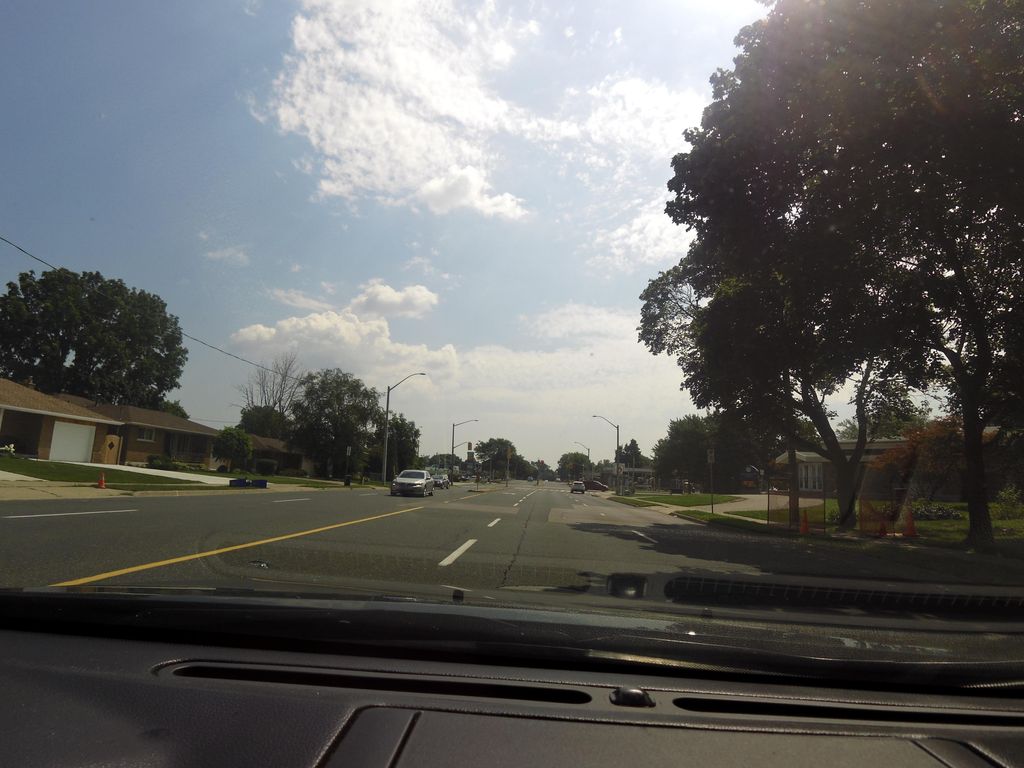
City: hamilton